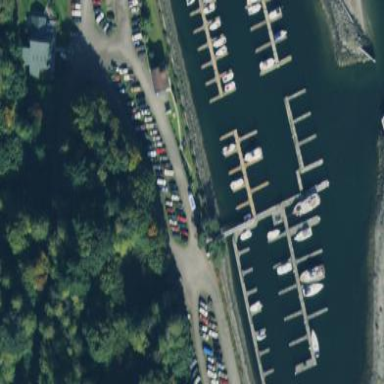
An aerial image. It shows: Marina on leisure land.